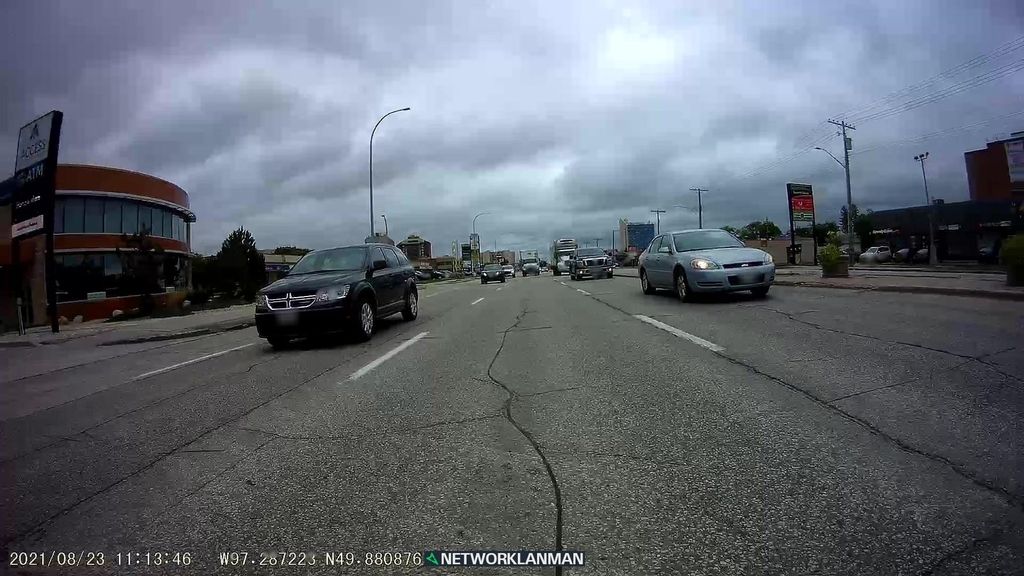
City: winnipeg